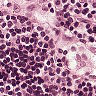
Metastatic tissue present: no